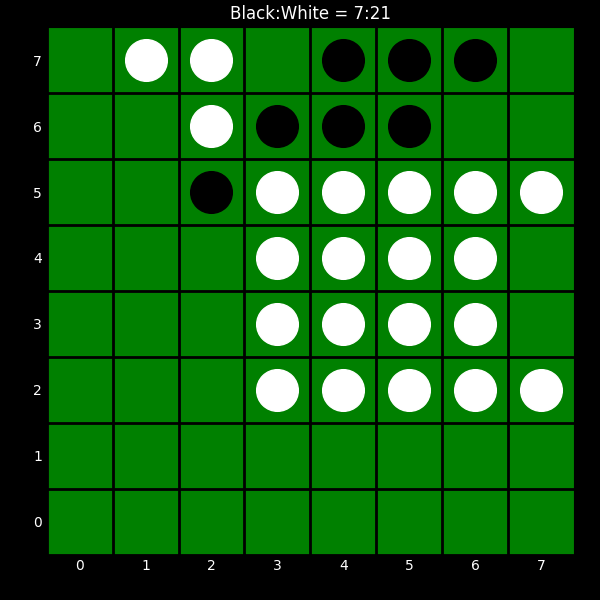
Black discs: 7
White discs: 21